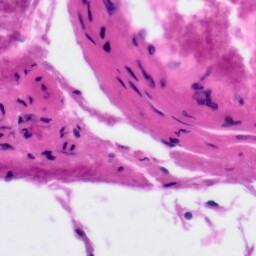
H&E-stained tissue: Tonsil